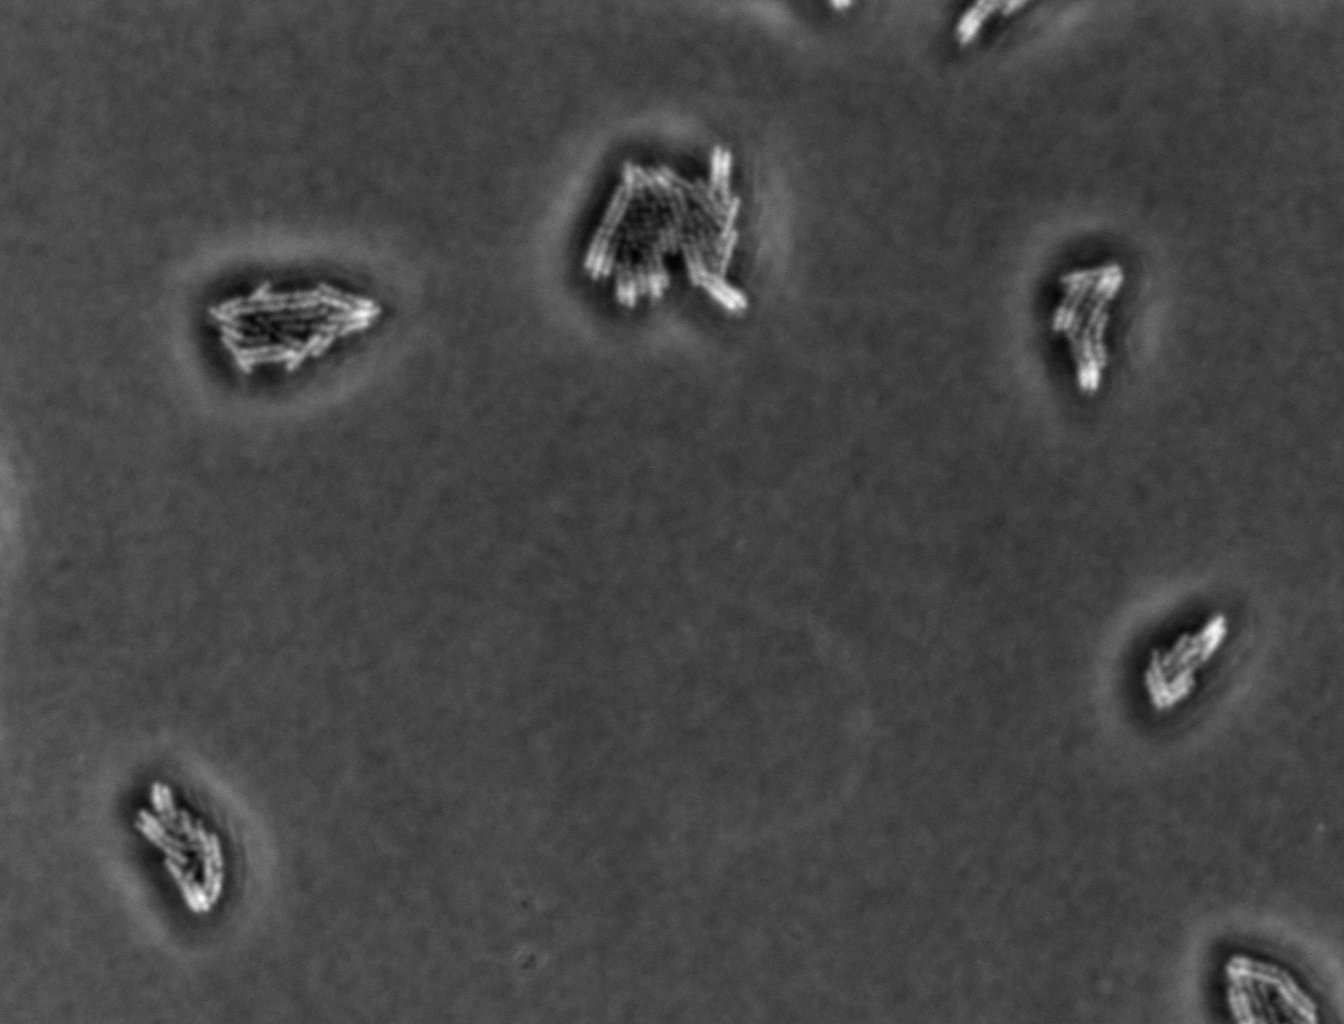
Phase contrast microscopy, 60x objective, 3 h incubation, 1.5% agar